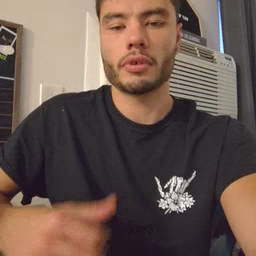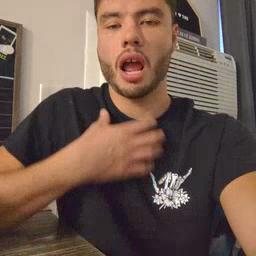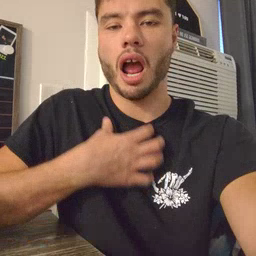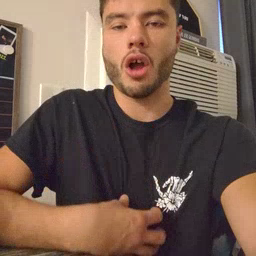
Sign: hungry